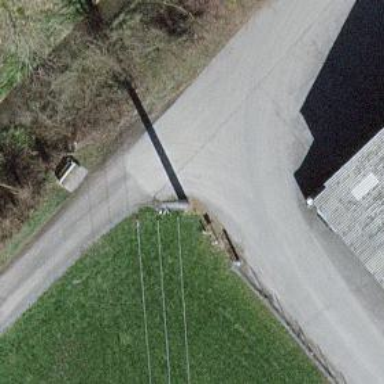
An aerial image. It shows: Bench.